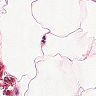
Metastatic tissue present: no